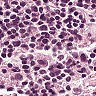
Metastatic tissue present: no